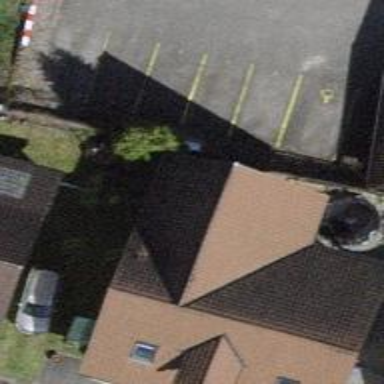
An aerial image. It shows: Detached building with gabled roof.